Question: I was reading Java Concurrency in Practice.

SO it is written that
'When thread A executes a synchronized block, and subsequently thread B enters a synchronized block guarded by the same lock'
How can two thread take lock on same object at a time?
Thanks.
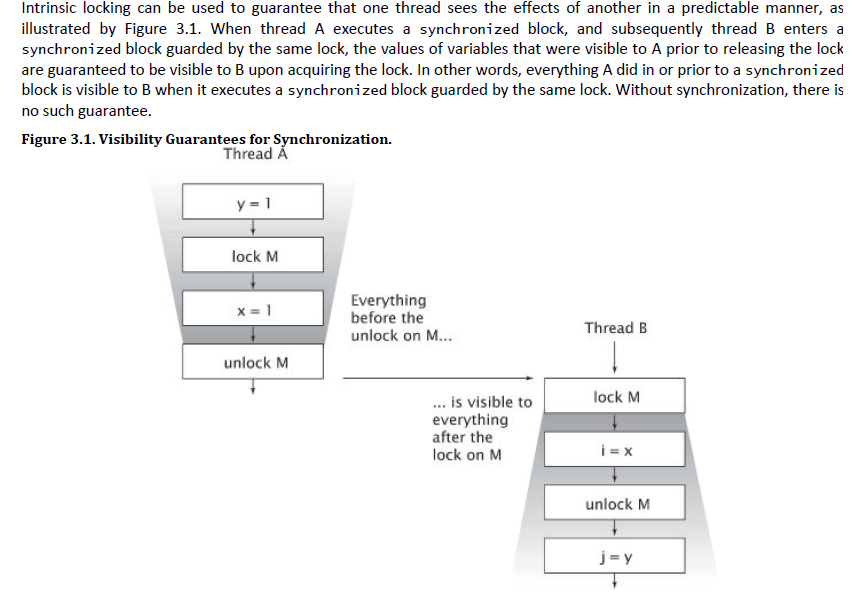
Answer: "When thread A executes a synchronized block, and subsequently thread B enters a
synchronized block guarded by the same lock" .
There will only be one lock. Thread B can get hold of the lock only when Thread A releases the lock. "'subsequently'". The author wants to say that the changes made by Thread A on the same object will be visible to Thread B.